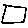
Label: square